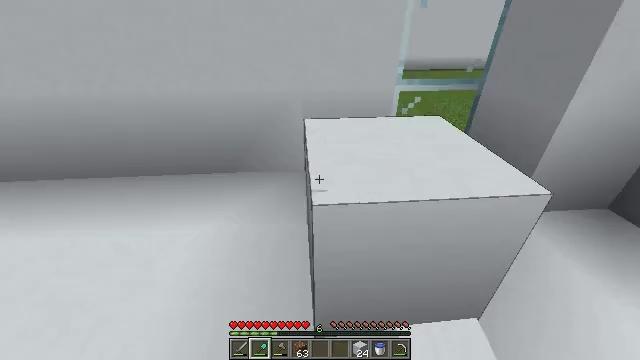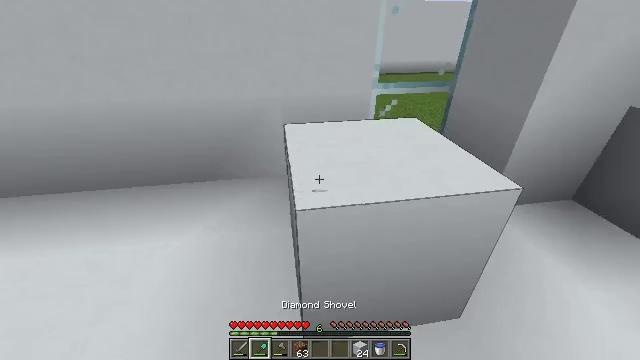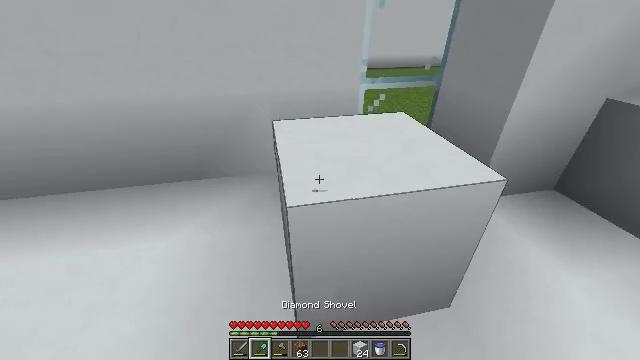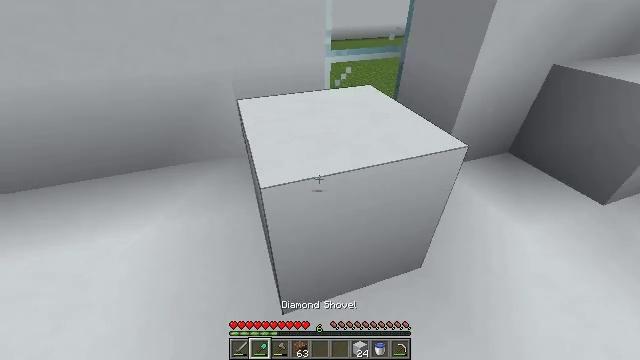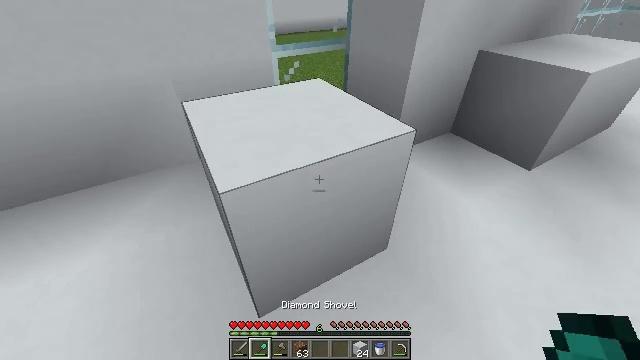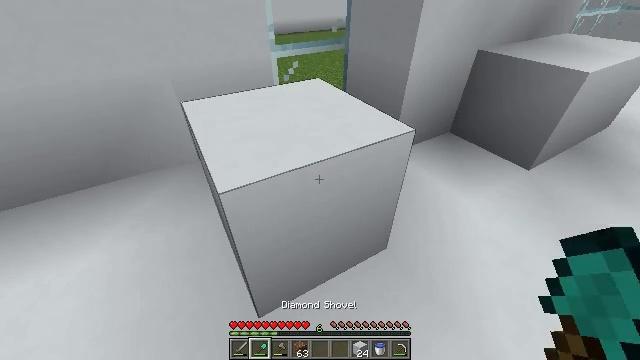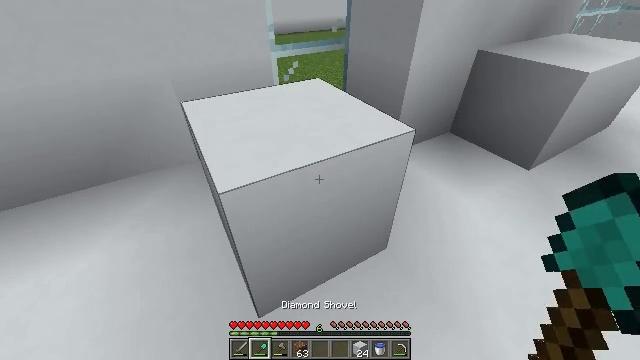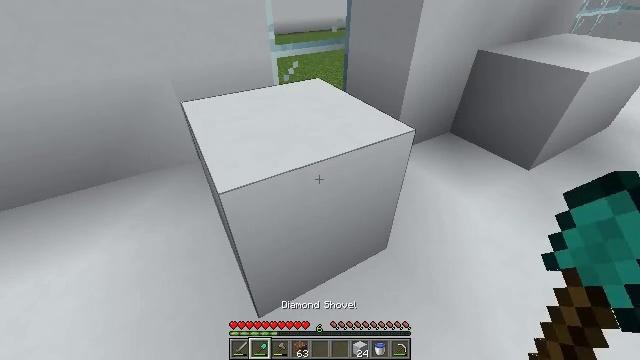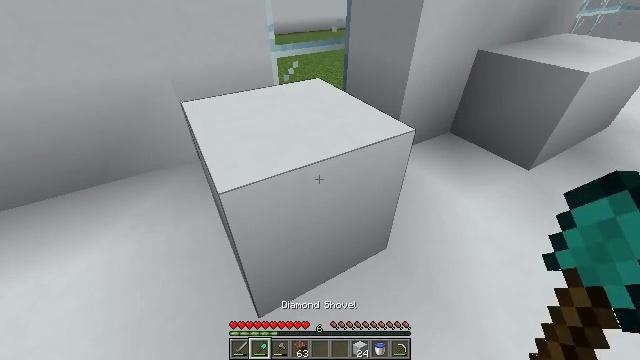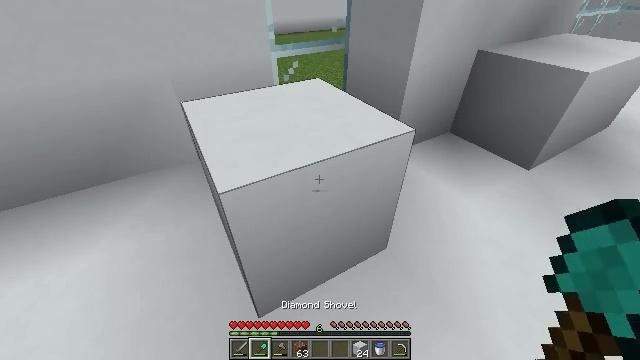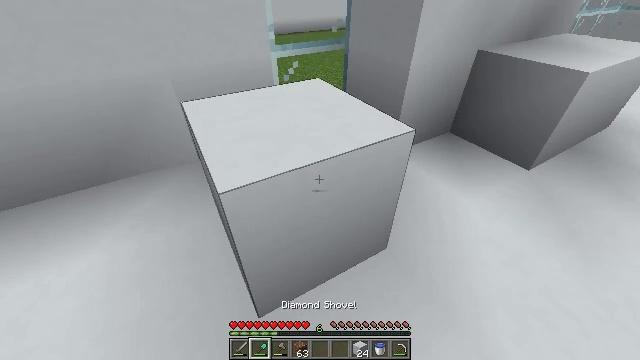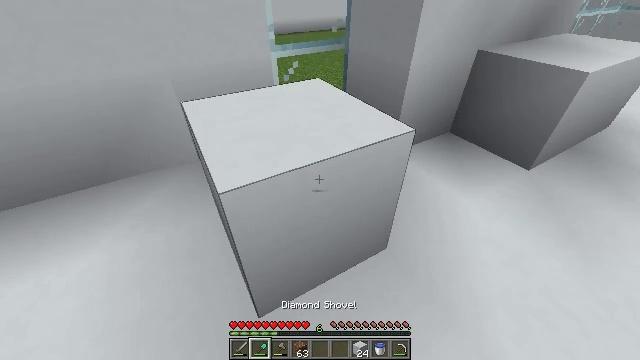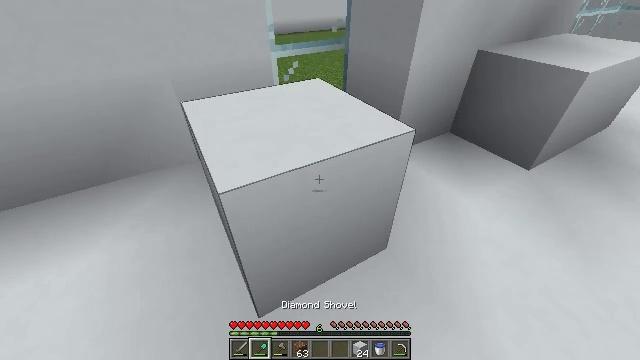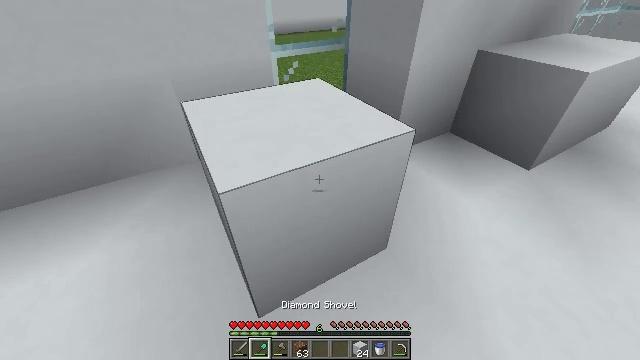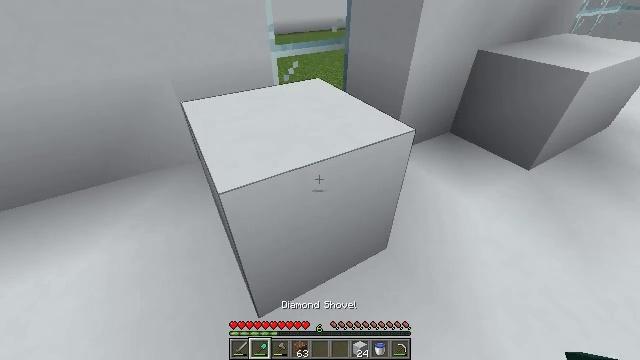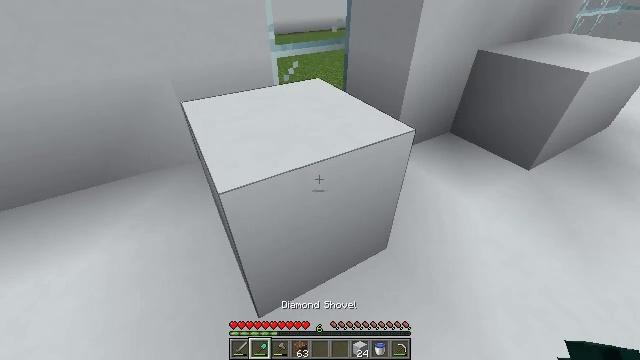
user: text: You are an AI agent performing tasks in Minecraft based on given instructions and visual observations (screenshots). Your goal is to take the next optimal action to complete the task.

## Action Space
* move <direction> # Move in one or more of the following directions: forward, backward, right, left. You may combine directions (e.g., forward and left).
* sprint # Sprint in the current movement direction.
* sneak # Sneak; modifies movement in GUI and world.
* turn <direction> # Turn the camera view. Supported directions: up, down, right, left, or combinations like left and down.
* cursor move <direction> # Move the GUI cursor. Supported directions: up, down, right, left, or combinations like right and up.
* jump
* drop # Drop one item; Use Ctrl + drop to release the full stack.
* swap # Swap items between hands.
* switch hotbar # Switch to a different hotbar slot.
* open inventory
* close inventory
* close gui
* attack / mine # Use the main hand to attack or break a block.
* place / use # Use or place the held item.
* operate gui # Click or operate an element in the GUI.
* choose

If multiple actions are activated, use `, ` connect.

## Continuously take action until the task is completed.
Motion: motion action
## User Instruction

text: Collect white concrete from a structure.
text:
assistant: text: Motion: turn right, switch to hotbar 2
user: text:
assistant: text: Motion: turn right, switch to hotbar 2
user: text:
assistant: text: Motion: turn right and down, switch to hotbar 2
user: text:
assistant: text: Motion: turn right and down
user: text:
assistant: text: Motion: no_op
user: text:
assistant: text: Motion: no_op
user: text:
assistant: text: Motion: no_op
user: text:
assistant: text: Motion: no_op
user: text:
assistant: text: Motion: no_op
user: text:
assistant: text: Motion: no_op
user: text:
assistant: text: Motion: no_op
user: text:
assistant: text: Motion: no_op
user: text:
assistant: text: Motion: no_op
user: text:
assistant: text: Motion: no_op
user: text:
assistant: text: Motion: no_op
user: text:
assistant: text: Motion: no_op
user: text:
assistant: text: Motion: no_op
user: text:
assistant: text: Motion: switch to hotbar 9
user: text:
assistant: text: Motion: turn left, switch to hotbar 9
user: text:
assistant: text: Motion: attack / mine
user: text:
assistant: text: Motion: attack / mine
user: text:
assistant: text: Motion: attack / mine
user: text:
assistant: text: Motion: attack / mine
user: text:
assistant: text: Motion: attack / mine
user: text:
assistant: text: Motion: attack / mine
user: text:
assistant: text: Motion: attack / mine
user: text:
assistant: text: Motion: attack / mine
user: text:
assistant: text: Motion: attack / mine
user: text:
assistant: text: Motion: attack / mine
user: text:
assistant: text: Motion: move forward, attack / mine